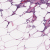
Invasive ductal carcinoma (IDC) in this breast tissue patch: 1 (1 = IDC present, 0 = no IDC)